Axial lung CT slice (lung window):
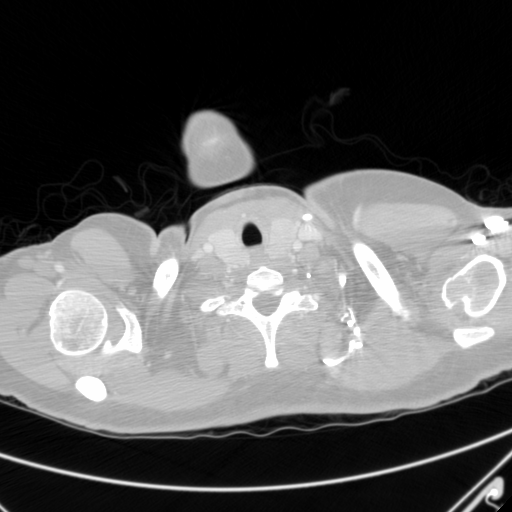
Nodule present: no